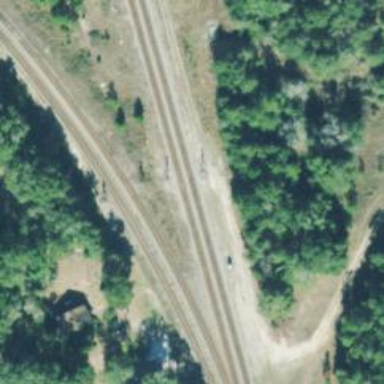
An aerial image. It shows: Railway track.